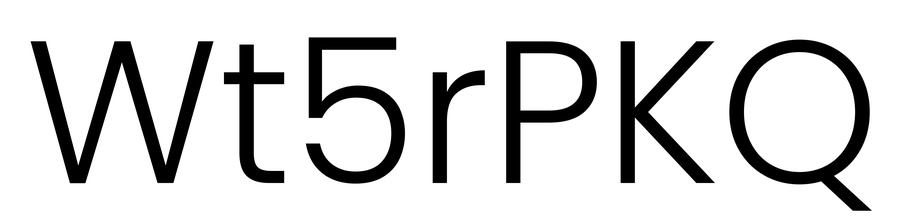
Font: Poppins-Light